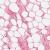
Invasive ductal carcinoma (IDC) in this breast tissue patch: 0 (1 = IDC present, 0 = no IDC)